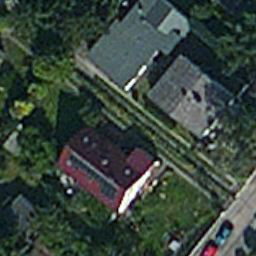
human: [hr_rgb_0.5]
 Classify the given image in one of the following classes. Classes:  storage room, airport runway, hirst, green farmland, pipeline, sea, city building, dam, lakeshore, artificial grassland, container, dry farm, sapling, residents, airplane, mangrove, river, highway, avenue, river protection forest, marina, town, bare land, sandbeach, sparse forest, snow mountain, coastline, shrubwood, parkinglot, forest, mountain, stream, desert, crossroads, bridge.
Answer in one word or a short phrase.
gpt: residents